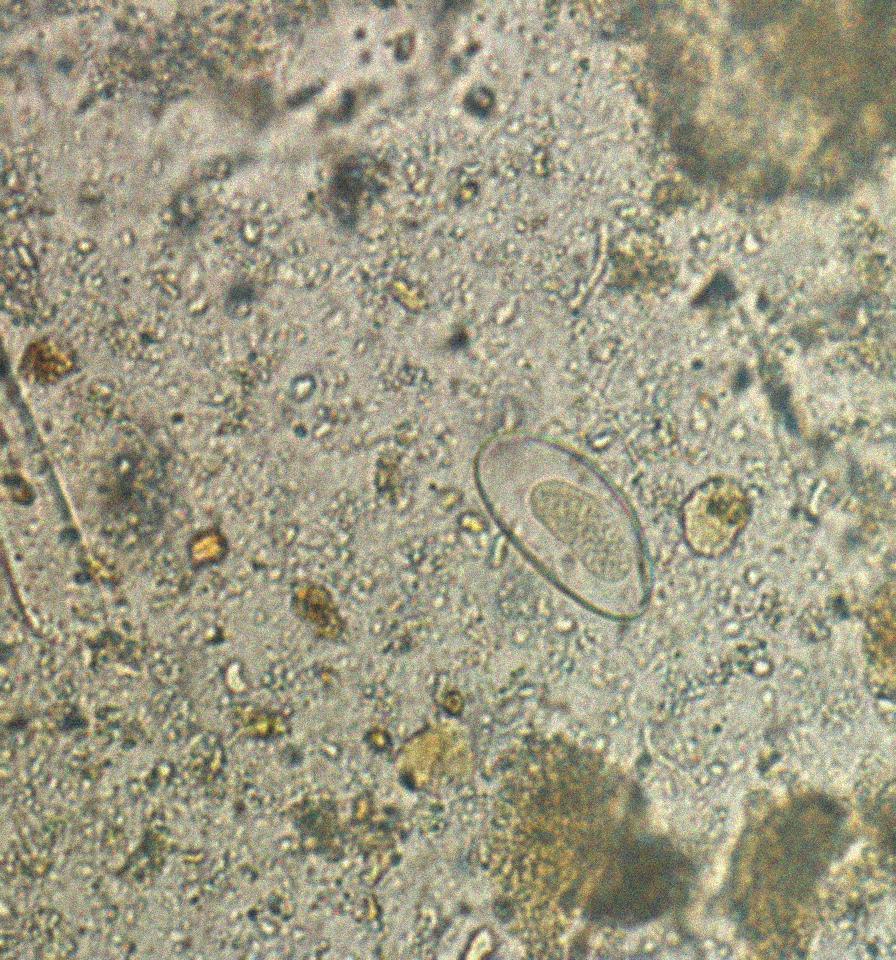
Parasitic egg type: Enterobius vermicularis